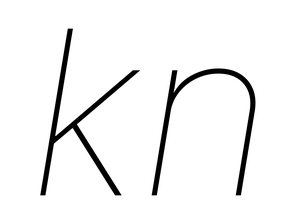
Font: Inter-Italic_Thin_Italic